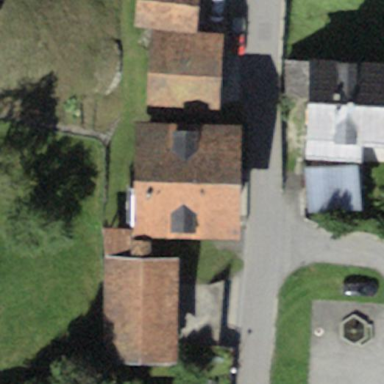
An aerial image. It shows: Detached building.